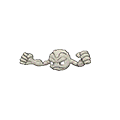
Pok\u00e9mon: geodude